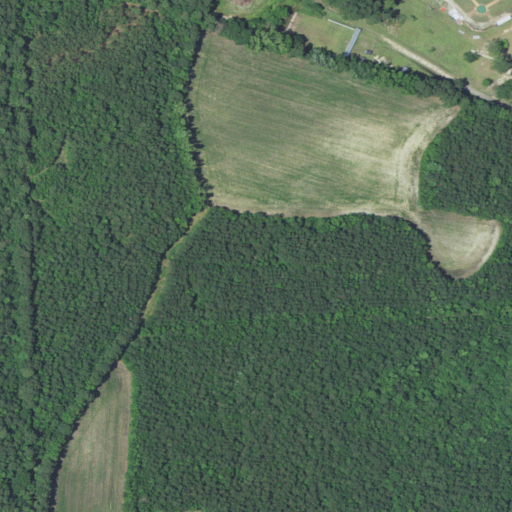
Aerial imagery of plain(s) in North Carolina named Boege Bay containing woody wetlands, cultivated crops, evergreen forest, open development, and low intensity development